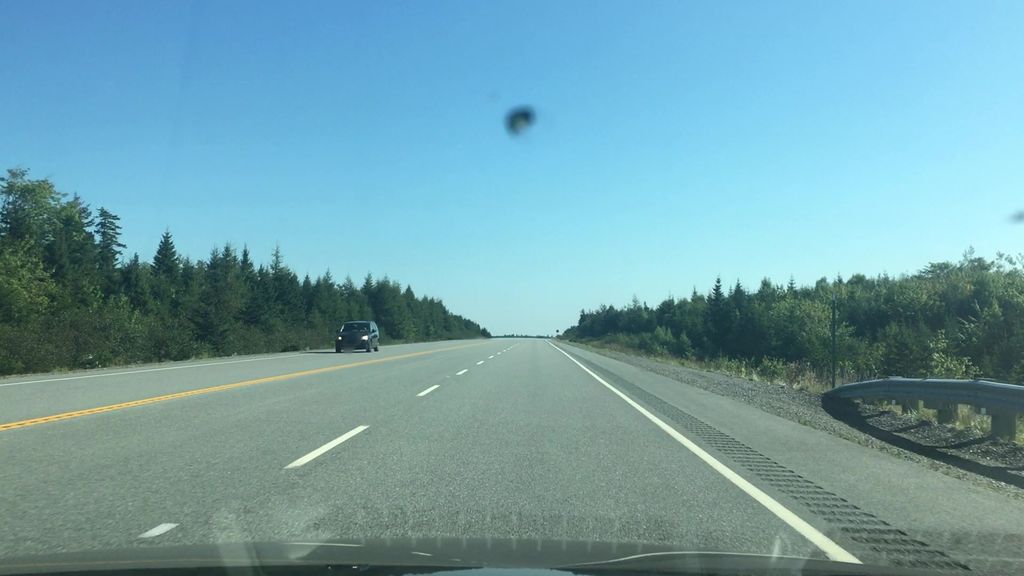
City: halifax